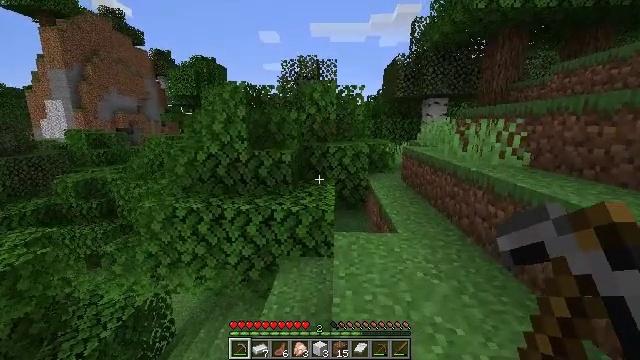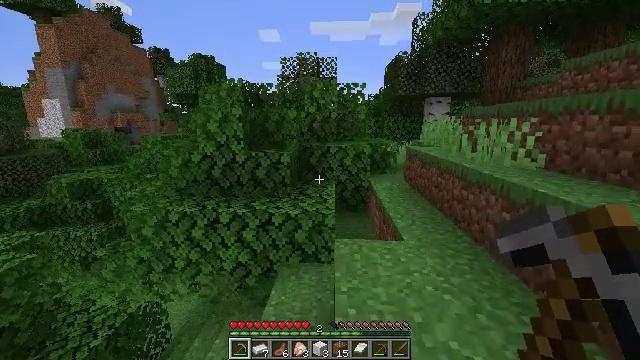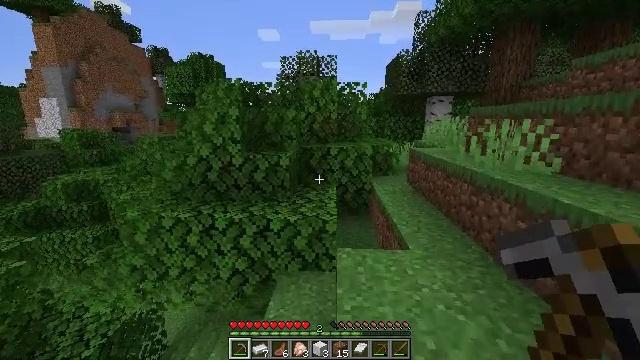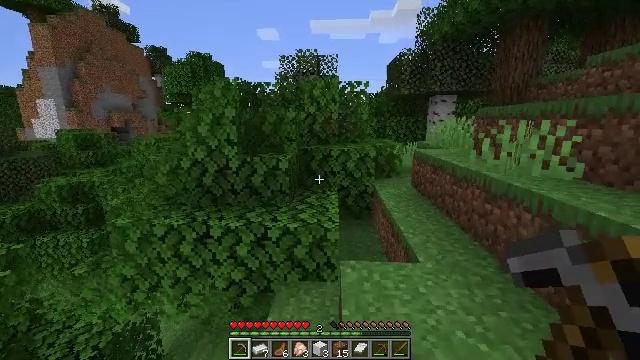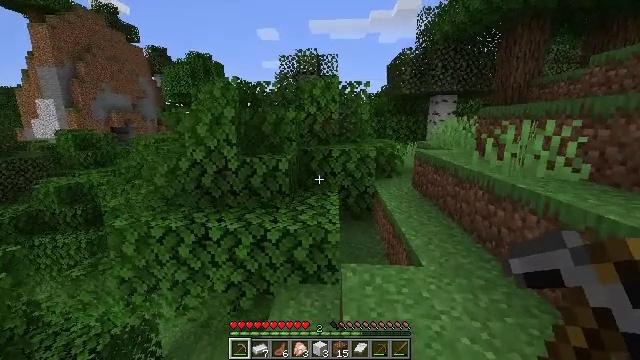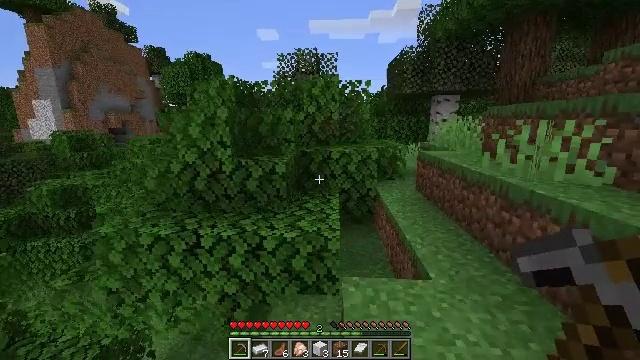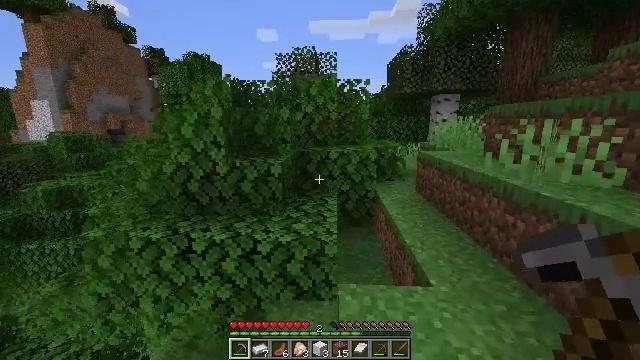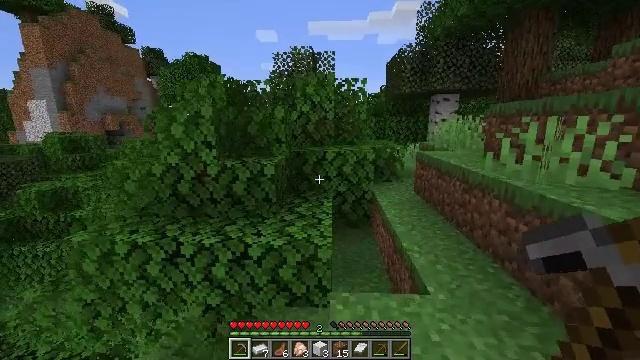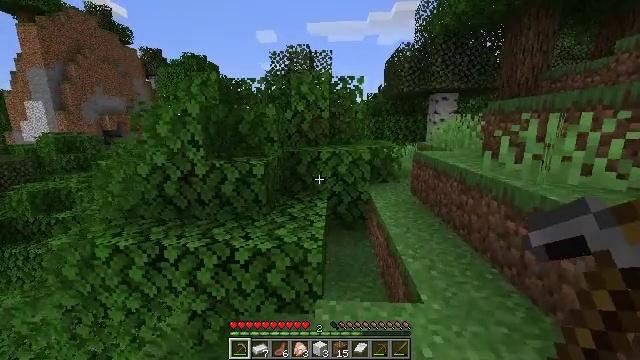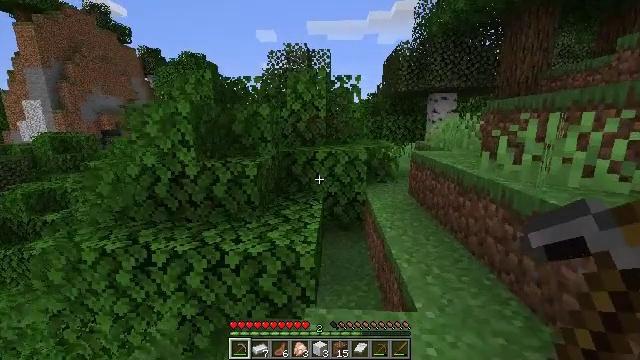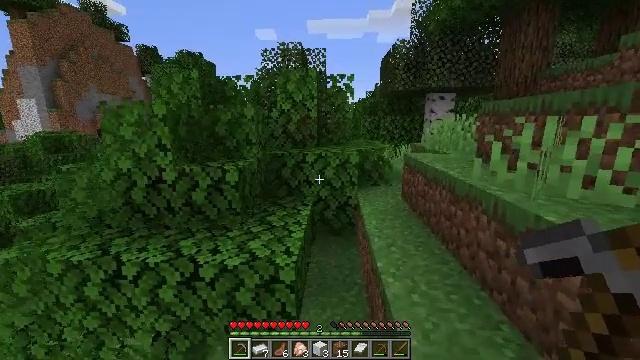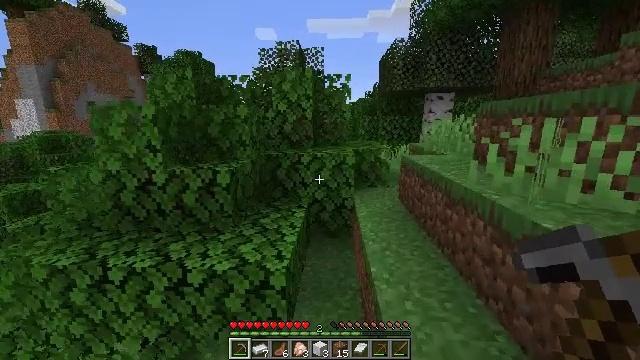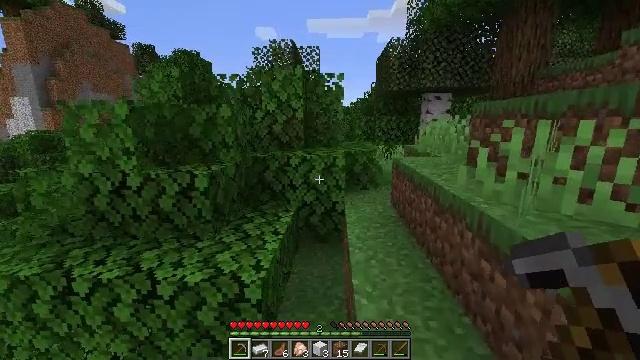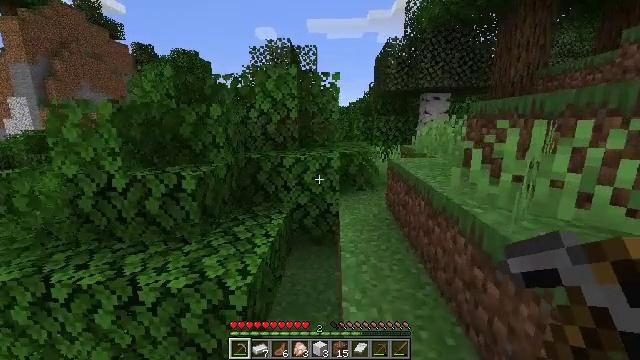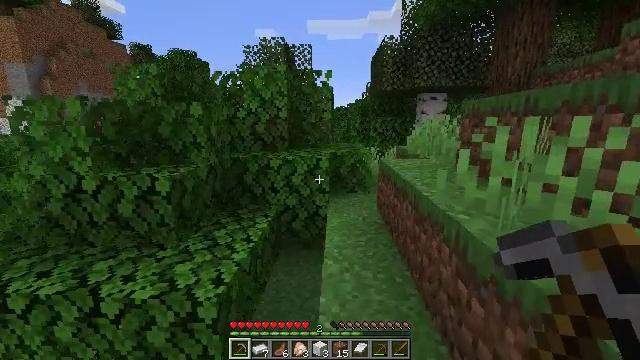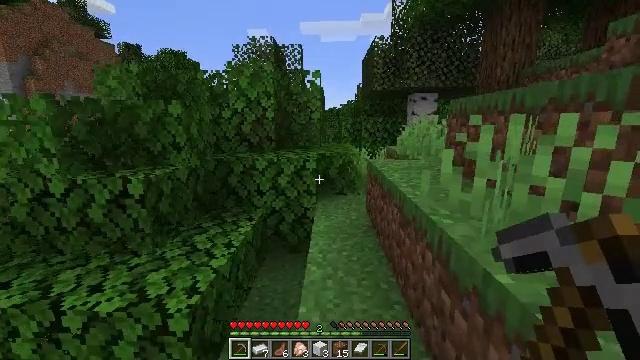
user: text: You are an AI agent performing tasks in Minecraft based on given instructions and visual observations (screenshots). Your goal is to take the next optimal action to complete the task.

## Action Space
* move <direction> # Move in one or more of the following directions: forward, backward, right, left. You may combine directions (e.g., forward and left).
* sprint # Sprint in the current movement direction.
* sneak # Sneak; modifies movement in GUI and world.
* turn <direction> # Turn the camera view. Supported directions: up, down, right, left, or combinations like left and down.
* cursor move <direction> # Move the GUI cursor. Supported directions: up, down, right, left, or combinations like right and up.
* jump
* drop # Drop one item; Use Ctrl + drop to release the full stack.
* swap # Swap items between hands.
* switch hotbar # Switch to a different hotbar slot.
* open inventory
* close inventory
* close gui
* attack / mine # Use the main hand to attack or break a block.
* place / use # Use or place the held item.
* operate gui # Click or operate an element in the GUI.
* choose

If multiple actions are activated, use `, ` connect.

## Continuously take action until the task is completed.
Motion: motion action
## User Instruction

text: Break the chest to retrieve items inside.
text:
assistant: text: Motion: move forward
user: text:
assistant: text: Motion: move forward
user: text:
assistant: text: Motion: move forward
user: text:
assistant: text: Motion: move forward
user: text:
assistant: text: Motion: move forward and move right
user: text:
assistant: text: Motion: move forward and move right
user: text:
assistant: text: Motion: move forward and move right
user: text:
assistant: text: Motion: move forward and move right
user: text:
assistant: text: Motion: move forward and move right
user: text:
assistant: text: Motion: move forward and move right
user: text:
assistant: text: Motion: move forward and move right
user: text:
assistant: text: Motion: move forward and move right
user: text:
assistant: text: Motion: move forward and move right
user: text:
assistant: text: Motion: move forward and move right
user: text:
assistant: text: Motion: turn right
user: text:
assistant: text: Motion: turn right
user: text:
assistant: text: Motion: turn right
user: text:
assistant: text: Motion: move forward, turn right
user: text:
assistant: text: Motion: move forward
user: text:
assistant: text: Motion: move forward
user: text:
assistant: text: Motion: no_op
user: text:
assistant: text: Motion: no_op
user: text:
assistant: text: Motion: move forward, turn left
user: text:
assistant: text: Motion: move forward, turn left
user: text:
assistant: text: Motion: move forward, turn left
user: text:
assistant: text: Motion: move forward
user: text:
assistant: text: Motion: move forward
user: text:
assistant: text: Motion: move forward
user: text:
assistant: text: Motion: move forward
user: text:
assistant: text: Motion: move forward